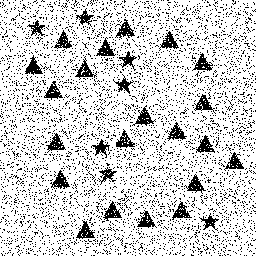
Squares: 0
Triangles: 21
Stars: 7
Total shapes: 28